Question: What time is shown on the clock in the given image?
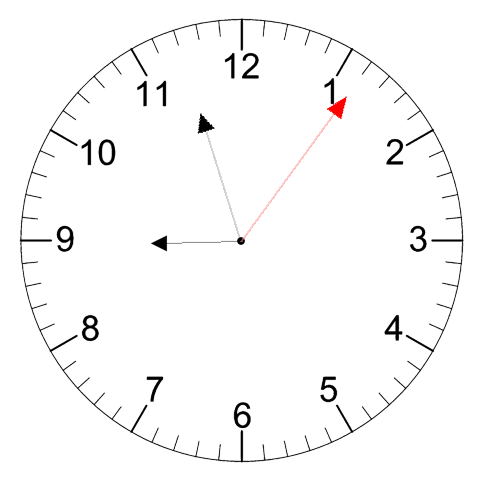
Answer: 08:57:06